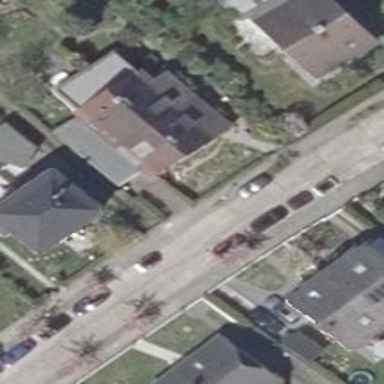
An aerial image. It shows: Residential road with asphalt surface. Both sides have sidewalks.